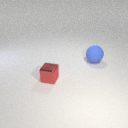
small red metal cube to the left of large blue rubber sphere